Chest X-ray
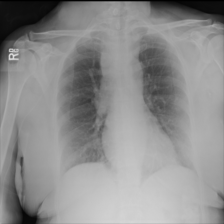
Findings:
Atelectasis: negative
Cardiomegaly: negative
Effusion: negative
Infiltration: negative
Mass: positive
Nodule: negative
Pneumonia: negative
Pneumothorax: negative
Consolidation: negative
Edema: negative
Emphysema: negative
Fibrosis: negative
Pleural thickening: negative
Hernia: negative